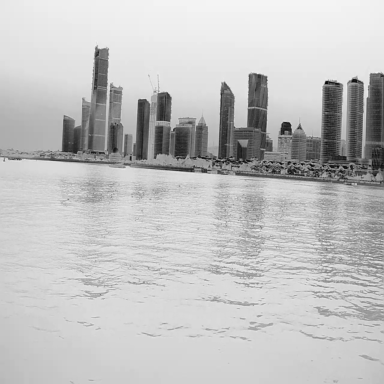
There are two objects shown in the infrared image, including a canoe, and a container_ship.